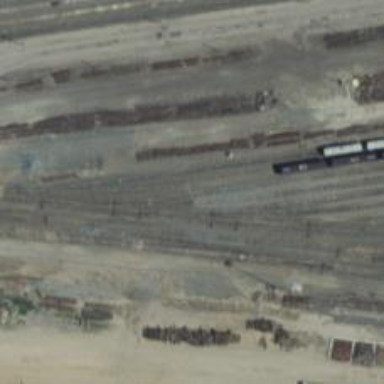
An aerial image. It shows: Railway yard.